Question: I am getting a null refrence exception when im filtering EF but I am absolultely clueless.

'''
public IEnumerable<TonalityBatchModel> GetTonalityBatch(int briefID)
{
try
{
var brief = NeptuneUnitOfWork.Briefs.FindWhere(b => b.ID == briefID).FirstOrDefault();
if (brief != null && brief.TonalityCriteria != null)
{
return brief.TonalityCriteria.TonalityBatches
.Select(b => new TonalityBatchModel()
{
BriefID = b.BriefID,
Status = b.TonalityCriteria.IsActive == true ?"Active":"Ended",
BatchID = b.ID,
CompetitorID = b.BriefCompetitorID,
Competitor = brief.BriefCompetitors.Where(i=>i.ID == b.BriefCompetitorID).Select(c=>c.Organisation.Name).First(),
Size = b.BatchSize,
StartDate = b.StartDate,
EndDate = b.EndDate,
IsPublished = b.Lookup_TonalityBatchStatus.ID == (int)TonalityBatchStatus.Published?"Yes":"No",
IsCompleted = b.Lookup_TonalityBatchStatus.ID == (int)TonalityBatchStatus.Completed ? "Yes" : "No",
IsAssigned = b.Lookup_TonalityBatchStatus.ID == (int)TonalityBatchStatus.Allocated ? "Yes" : "No",
ImportantCount = b.TonalityItems.Count(i=> i.IsImportant),
ArticlesCount = b.TonalityItems.Count,
FavourableCount = b.TonalityItems.Count(i => i.Lookup_TonalityScoreTypes.ID ==(int)TonalitySourceType.Favourable),
UnfavourableCount = b.TonalityItems.Count(i => i.Lookup_TonalityScoreTypes.ID ==(int)TonalitySourceType.Unfavourable),
NeutralCount = b.TonalityItems.Count(i => i.Lookup_TonalityScoreTypes.ID ==(int)TonalitySourceType.Neutral)
}).ToList();
}
return new List<TonalityBatchModel>();
}
catch (Exception ex)
{
Logger.Error(ex);
throw;
}
}
'''
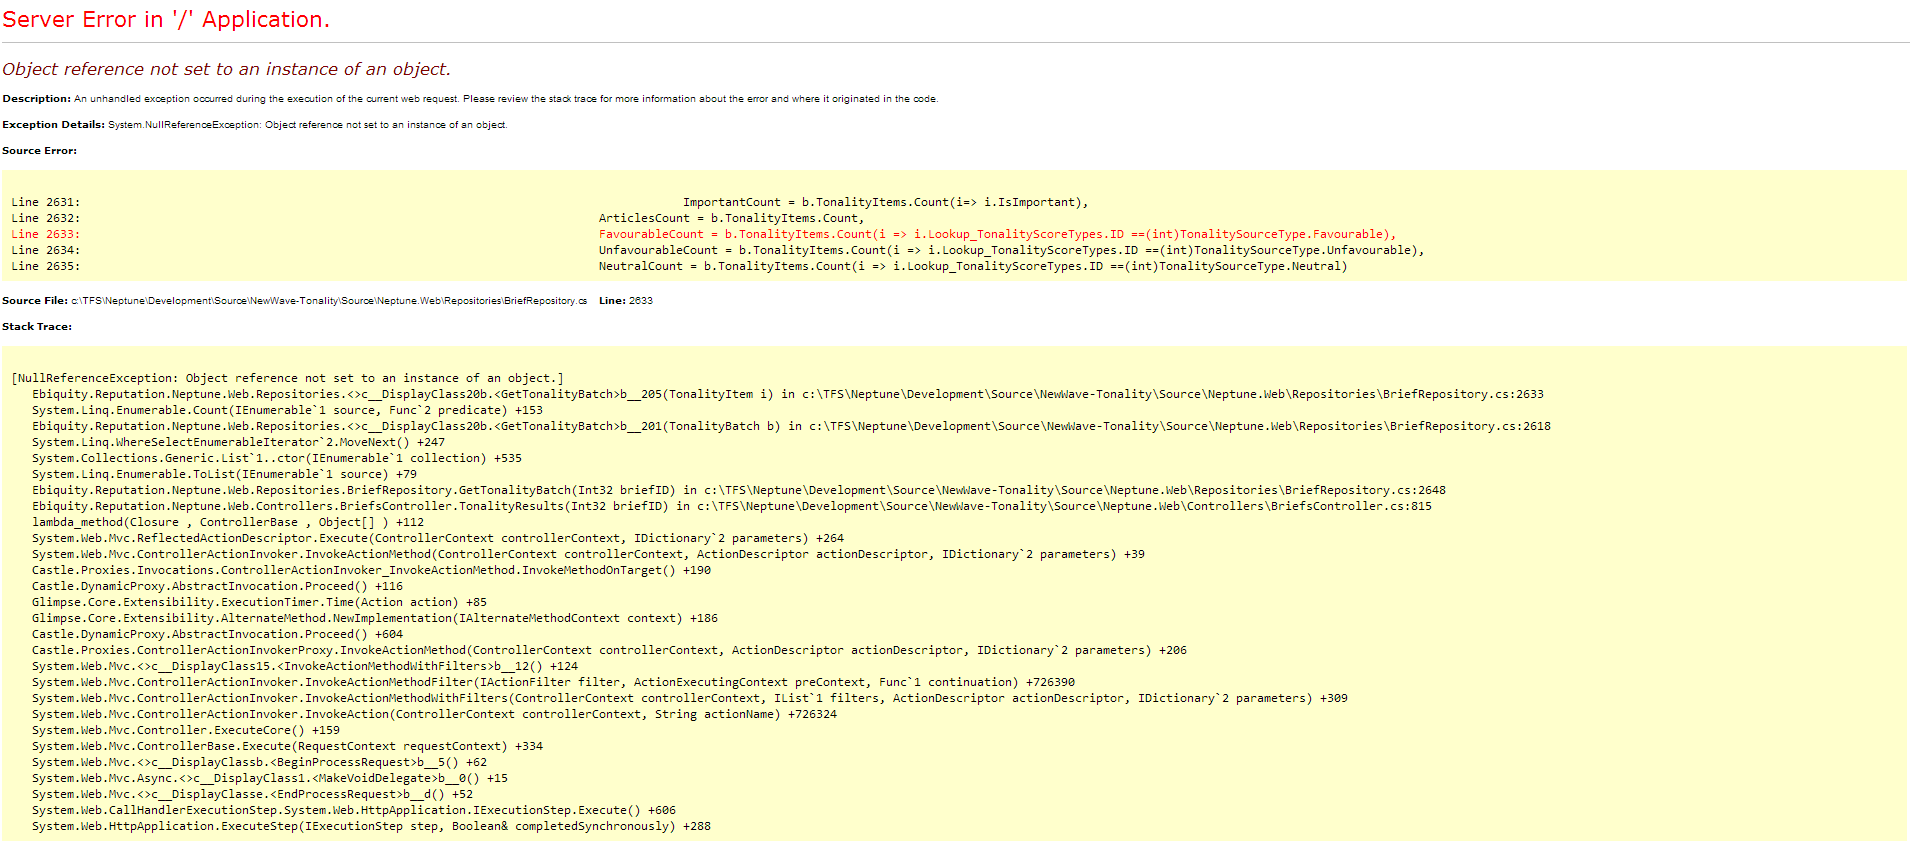
Answer: You'll need to reduce your query to a simpler query, and then start building it back up again until the 'NullReferenceException' occurs. Looking at your code, here are some likely places (I'm making some assumptions since I don't know everything about your model):
'''
Competitor = brief.BriefCompetitors.Where(i=>i.ID == b.BriefCompetitorID).Select(c=>c.Organisation.Name).First()
'''
'BriefCompetitors' could be null. 'c.Organisation' could be null.
'''
IsPublished = b.Lookup_TonalityBatchStatus.ID == (int)TonalityBatchStatus.Published?"Yes":"No",
'''
(and other similar lines) 'b.Lookup_TonalityBatchStatus' might be null.
'''
ImportantCount = b.TonalityItems.Count(i=> i.IsImportant),
'''
(and other similar lines) 'b.TonalityItems' might be null.